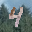
Label: 4